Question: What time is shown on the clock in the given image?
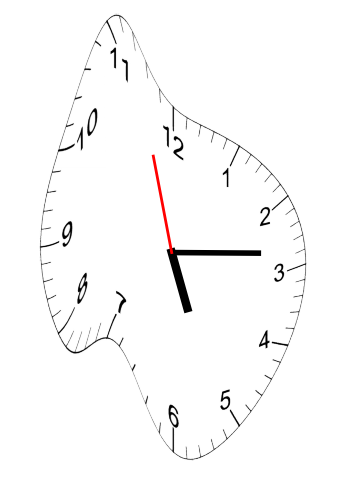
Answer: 05:13:57